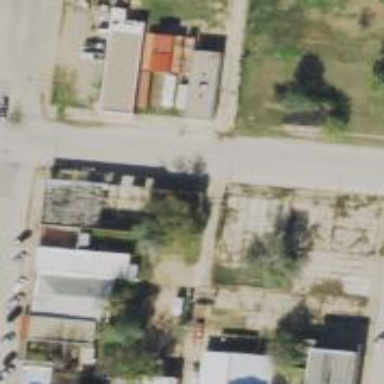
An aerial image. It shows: Alleyway designated as service road.